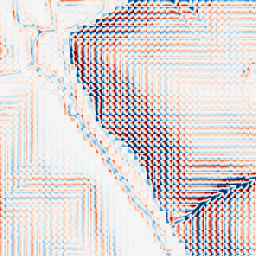
Category: wavelet
Decomposition family: wavelet_dwt
Decomposition parameters: wavelet: haar
level: 3
Upsampling method: sinc_blackman
Upsampling parameters: scale: 2
kernel_size: 4
Upsampling scale: 2